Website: ulta-beauty
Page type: customer-info-address
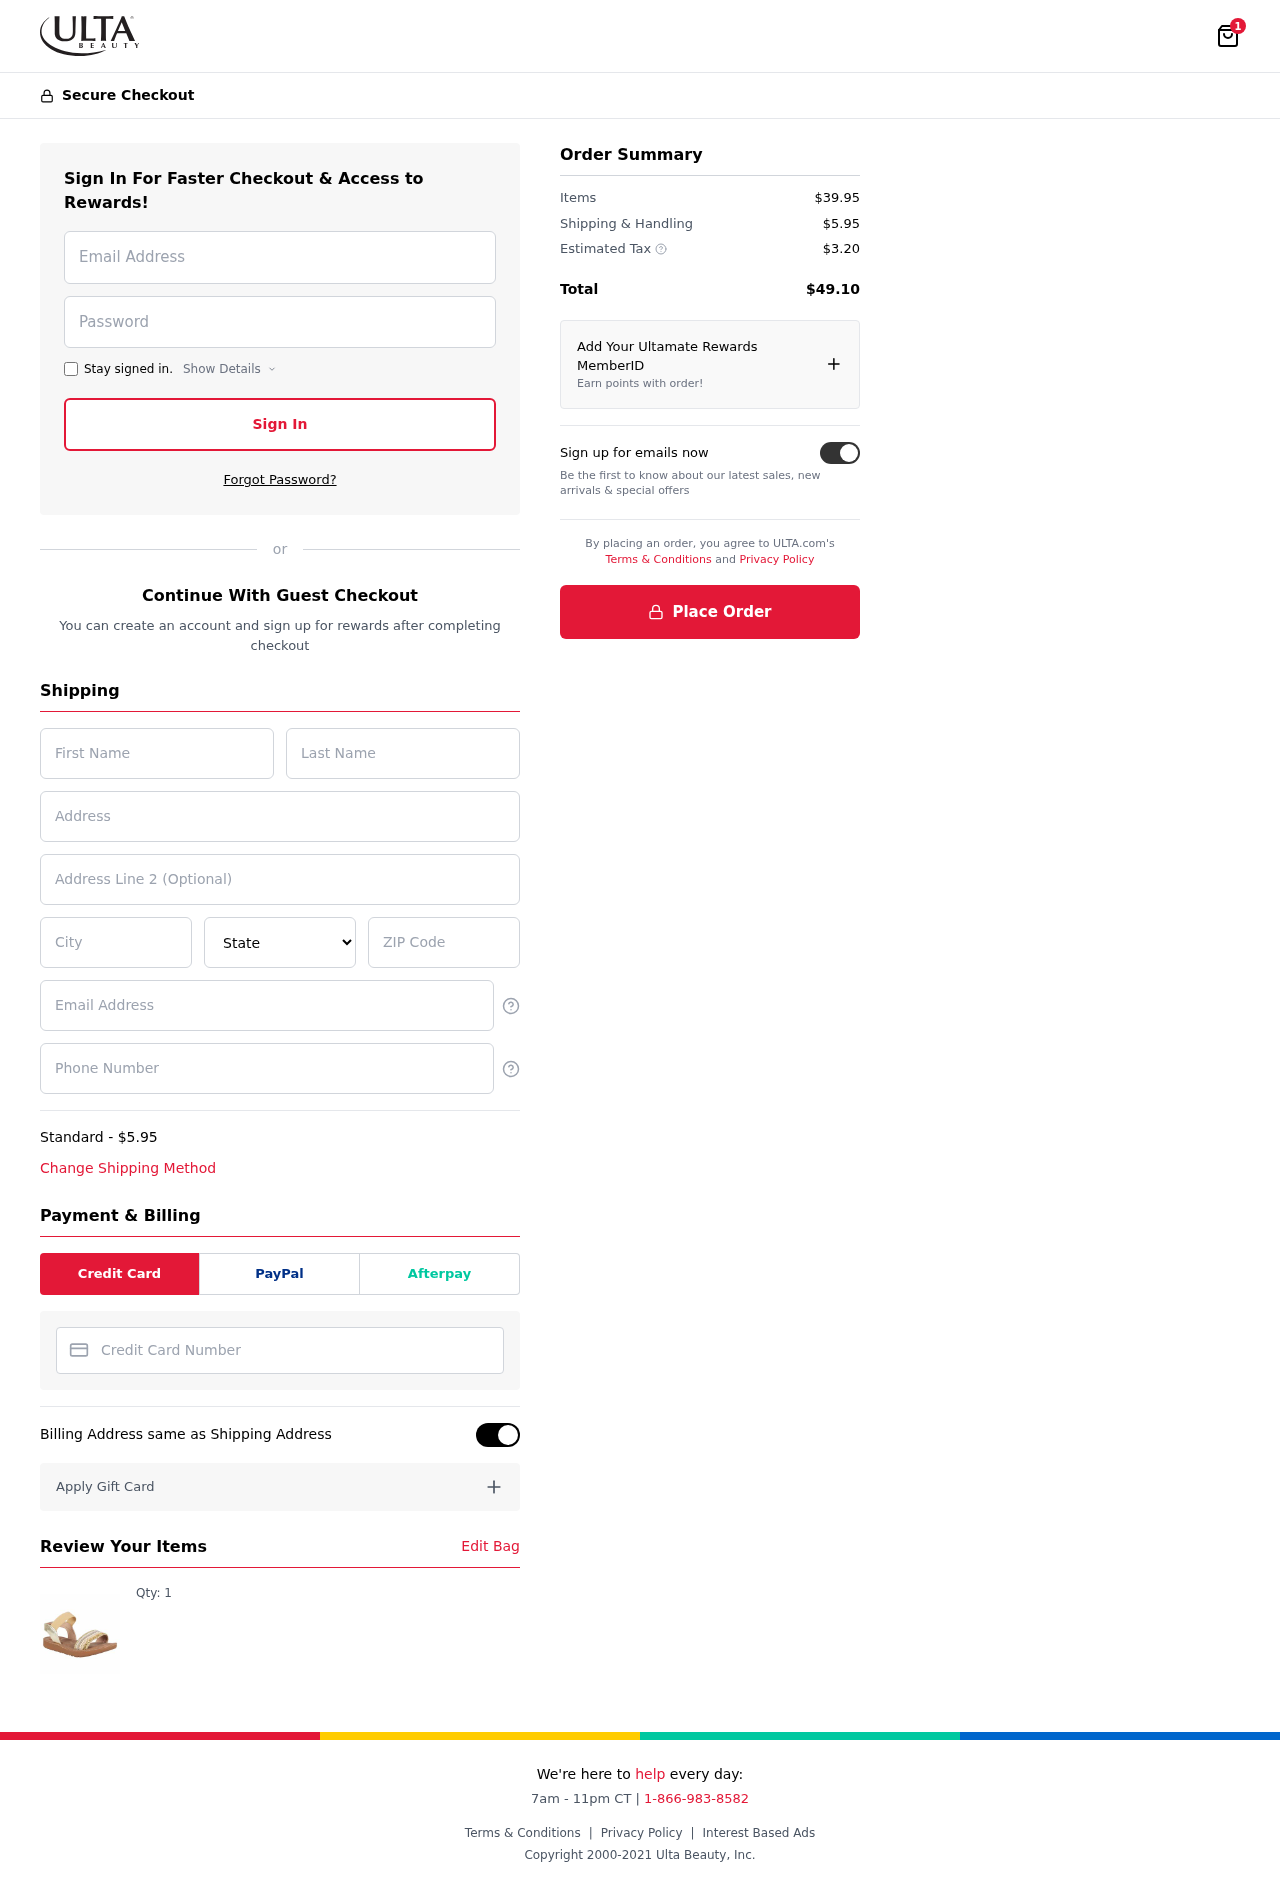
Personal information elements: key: PII_CARD_NUMBER
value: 4657 2738 0165 8452
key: PII_CITY
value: Jonesville
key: PII_EMAIL
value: jdaniels@gmail.com
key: PII_FIRSTNAME
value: Joshua
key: PII_LASTNAME
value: Daniels
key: PII_PHONE
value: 8219491228
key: PII_POSTCODE
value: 20340
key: PII_STATE
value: South Dakota
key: PII_STREET
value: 46709 Ibarra Parkways Suite 061
Product elements: key: PRODUCT1_QUANTITY
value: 1
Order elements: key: ORDER_NUM_ITEMS
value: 1
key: ORDER_SHIPPING_COST
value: $5.95
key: ORDER_ITEMS_TOTAL
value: $39.95
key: ORDER_SHIPPING_COST2
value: $5.95
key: ORDER_TAX
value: $3.20
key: ORDER_TOTAL
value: $49.10